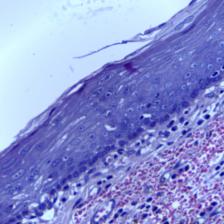
Diagnosis: Normal